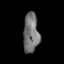
Tissue: skin
Cell type: Others
Senescence score: 0.7972
Nuclear area (px): 599
Mean DAPI intensity: 116.122